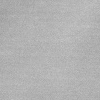
Atmospheric dust classification: dusty